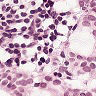
Metastatic tissue present: yes